Interaction volume radius: 5 \u00c5
Interaction volume height: 25 \u00c5
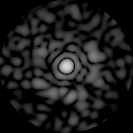
Disorder parameter: 0.8099